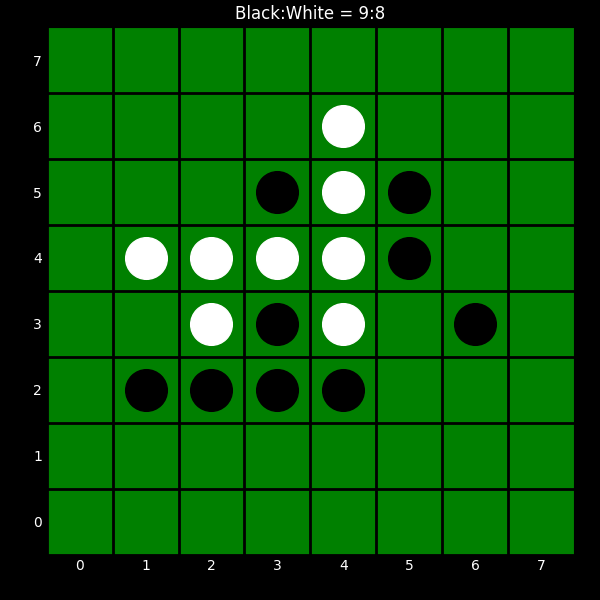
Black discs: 9
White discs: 8